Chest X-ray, PA view. Patient: 14 years old, sex M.
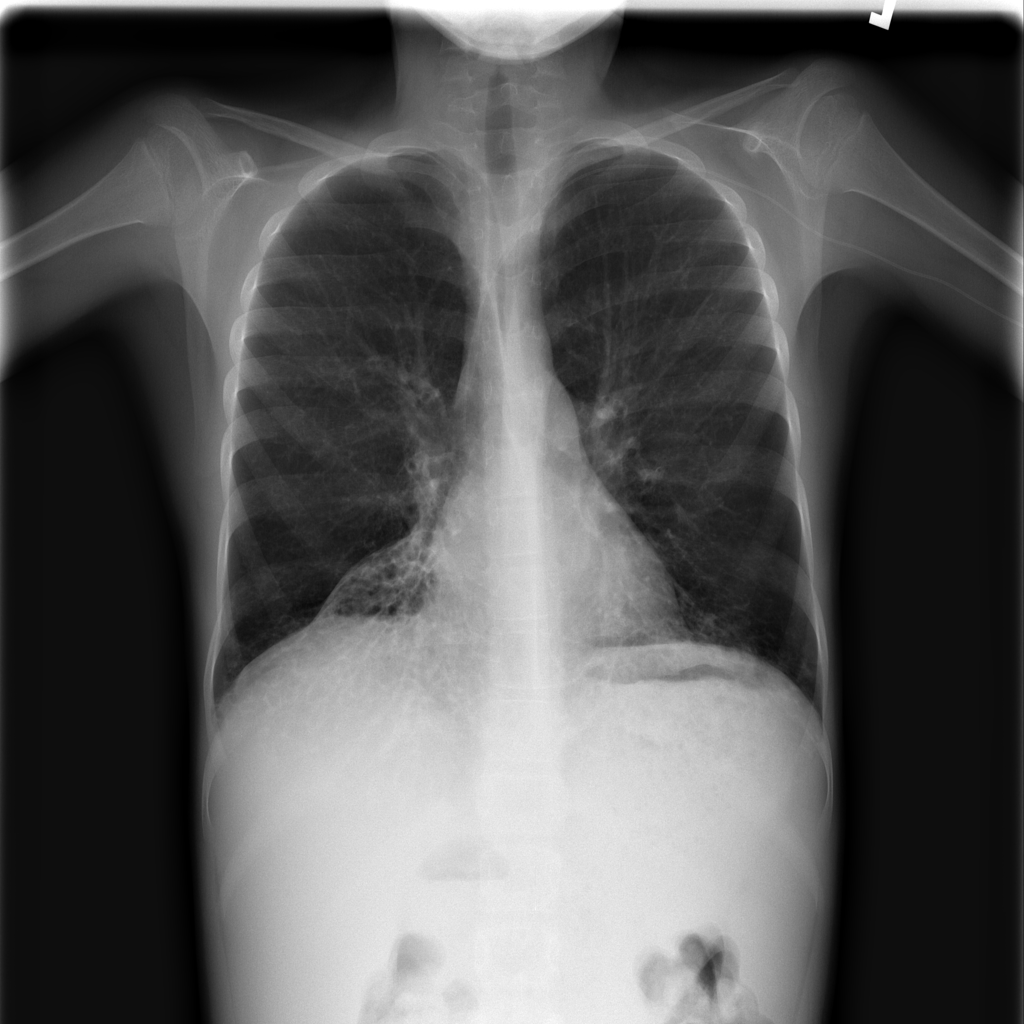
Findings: No Finding